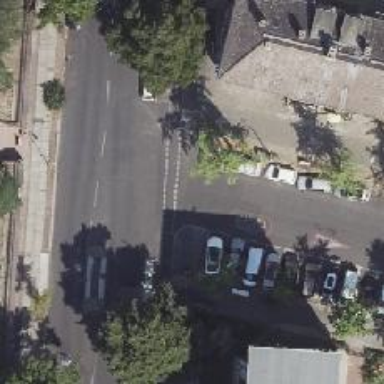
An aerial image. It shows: Asphalt footway with unmarked crossing.